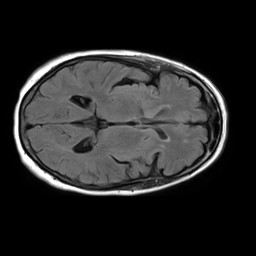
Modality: FLAIR
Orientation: axial
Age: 72
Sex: female
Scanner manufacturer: philips
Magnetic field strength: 1.5 T
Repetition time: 10 s
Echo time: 0.11 s